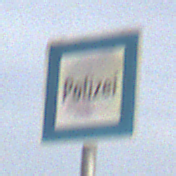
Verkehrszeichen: Polizei
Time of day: MorningAfternoon
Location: Outdoor (Suburban)
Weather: PartlyCloudy
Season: NotSpecified
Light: Natural